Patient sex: M
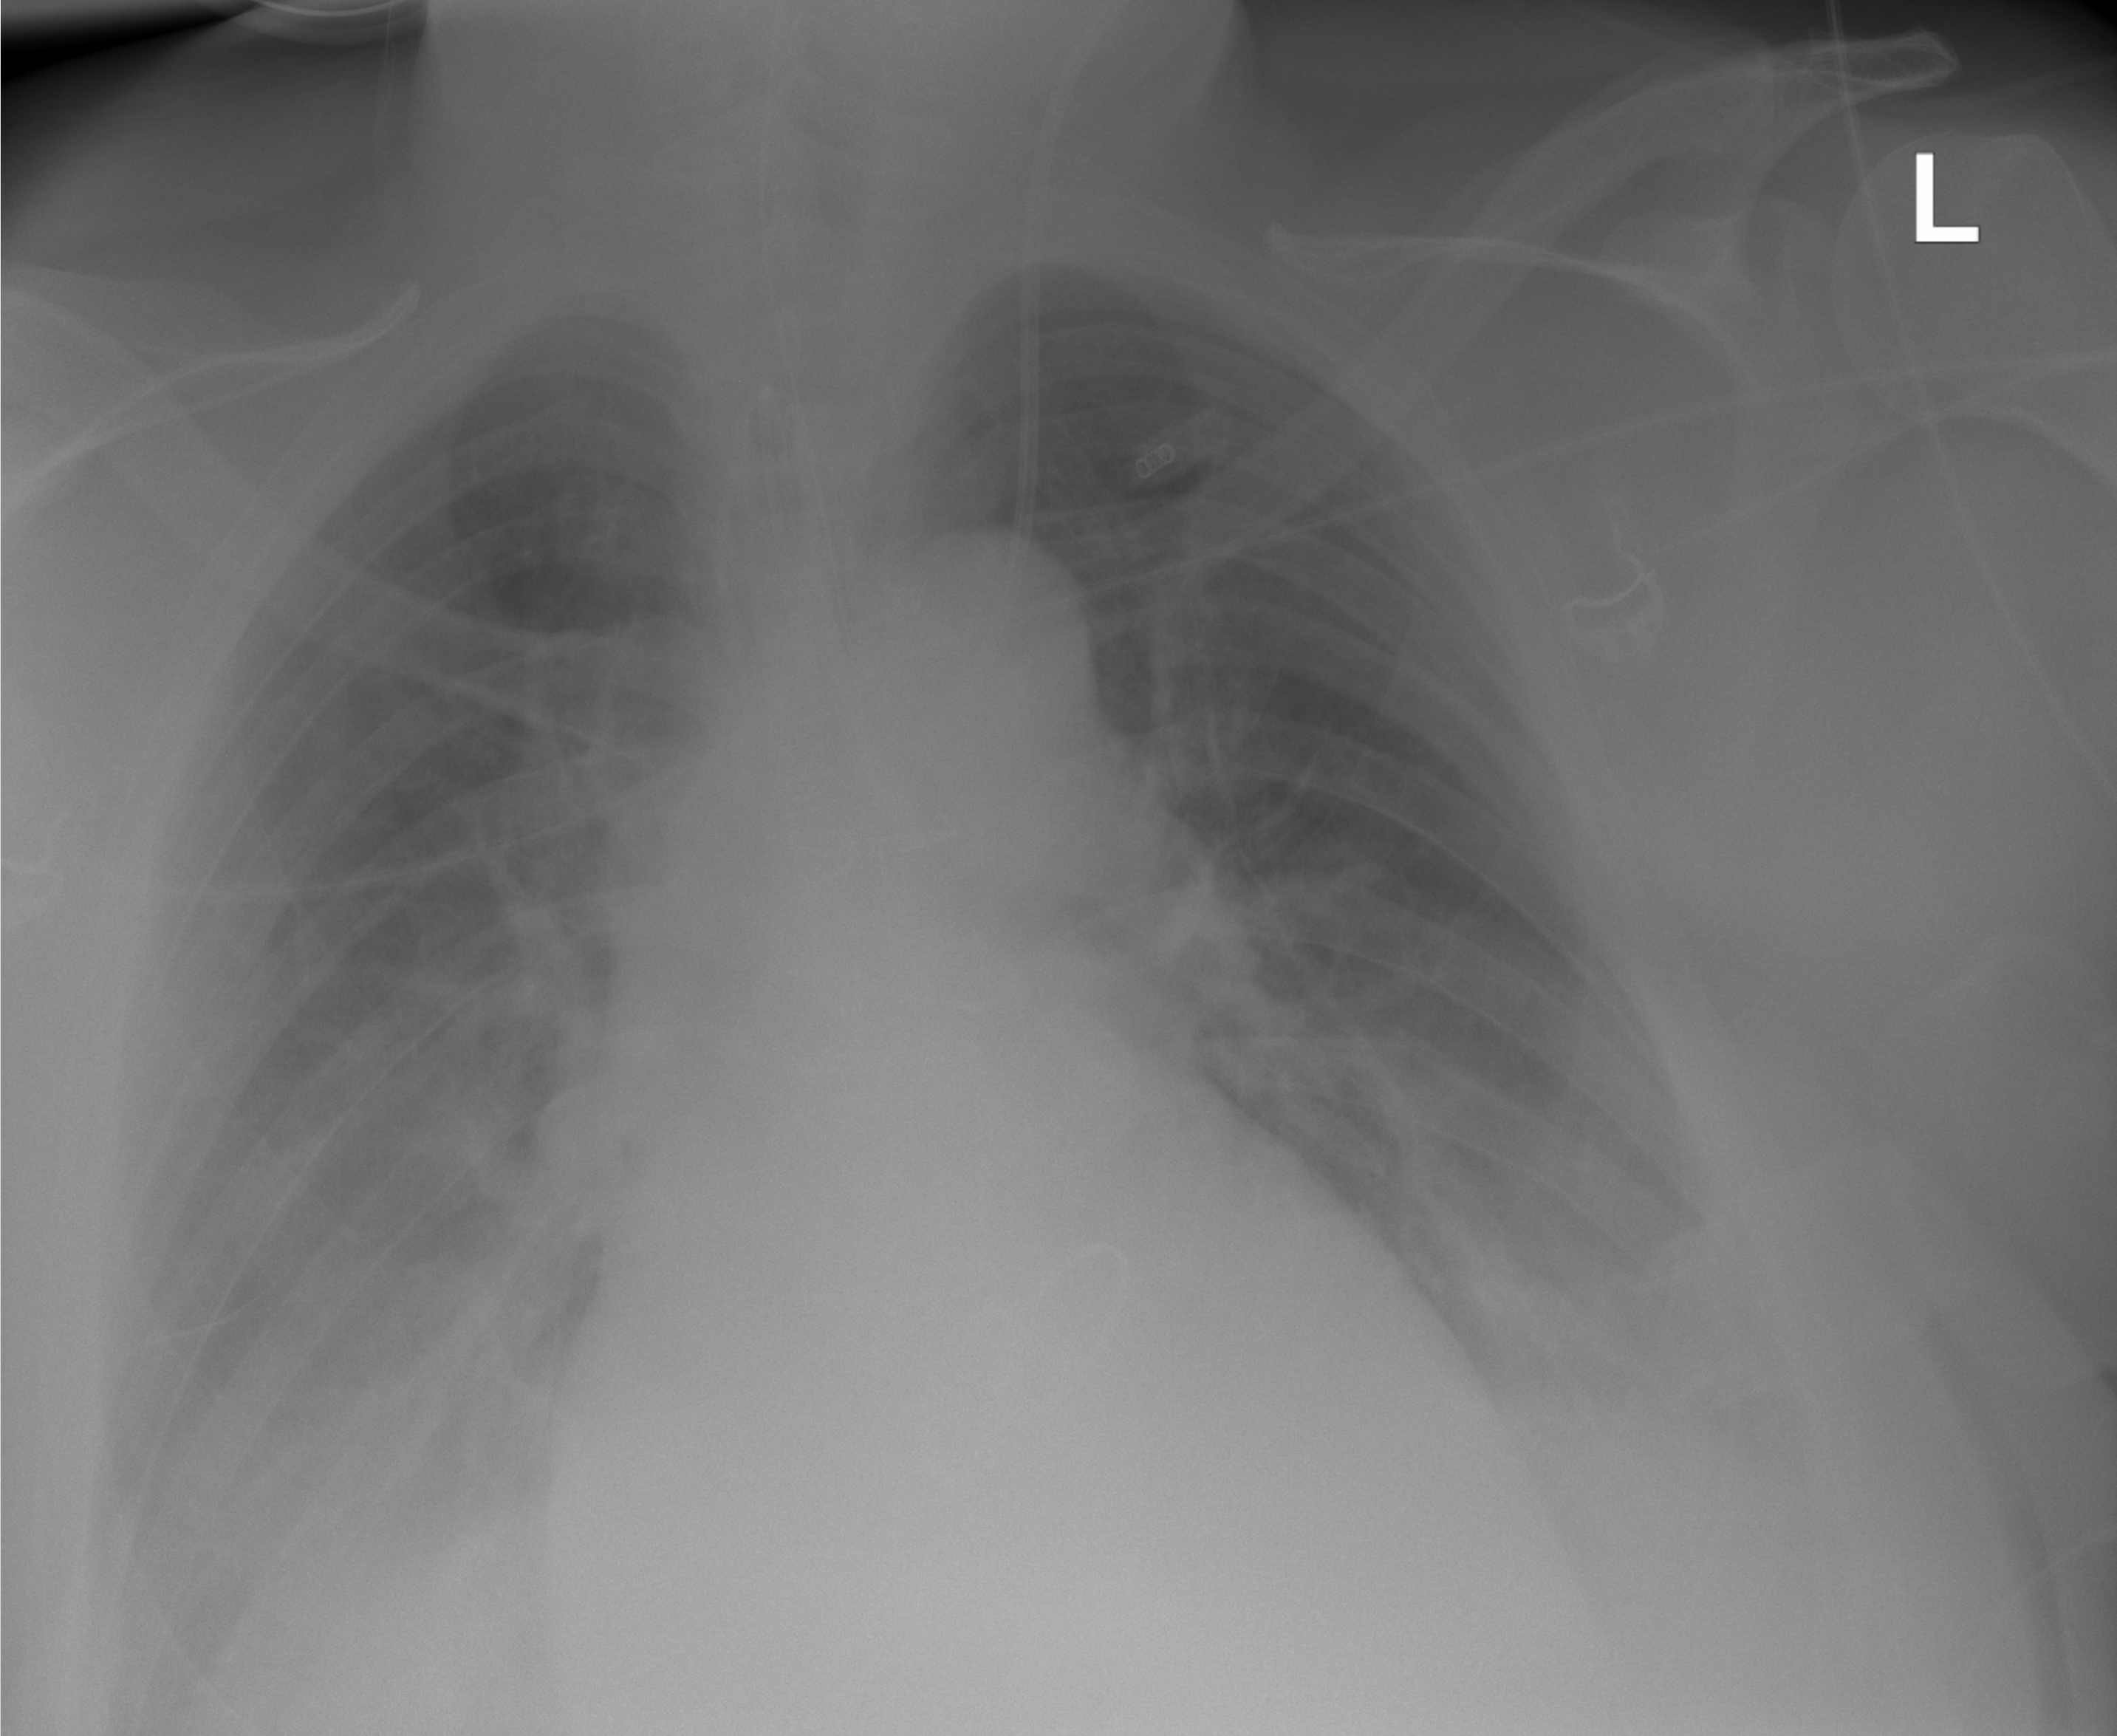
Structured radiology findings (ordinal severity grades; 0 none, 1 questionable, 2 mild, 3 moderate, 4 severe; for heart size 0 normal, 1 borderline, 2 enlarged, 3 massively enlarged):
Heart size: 2
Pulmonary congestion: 0
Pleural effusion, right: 2
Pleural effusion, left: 2
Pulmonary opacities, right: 0
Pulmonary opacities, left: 0
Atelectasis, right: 0
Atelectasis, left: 0